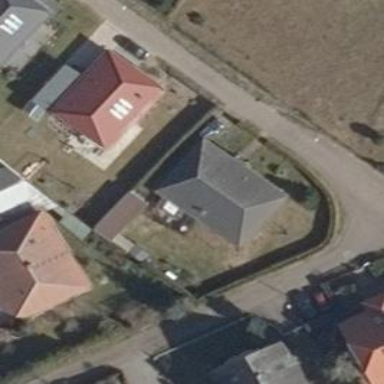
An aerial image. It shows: Detached building.